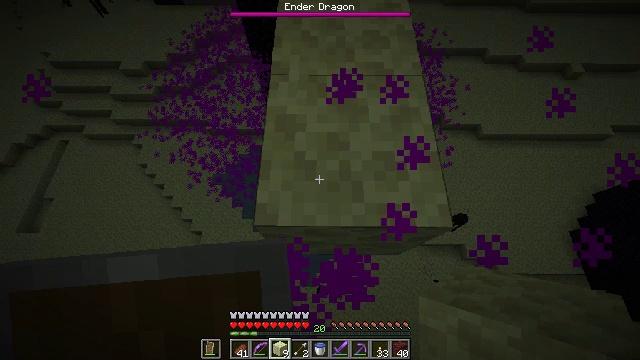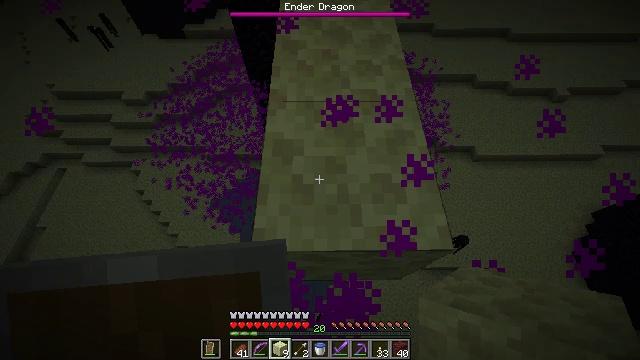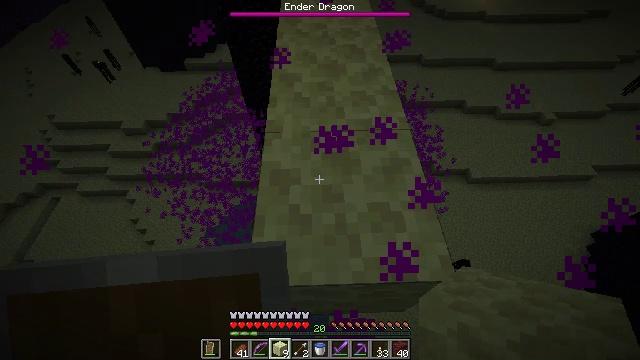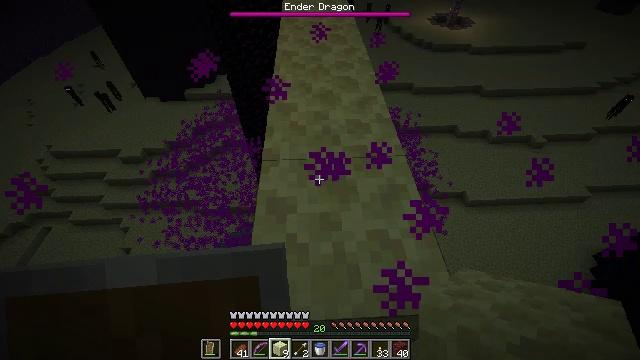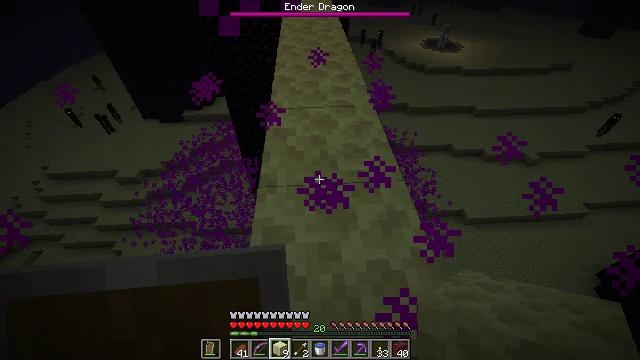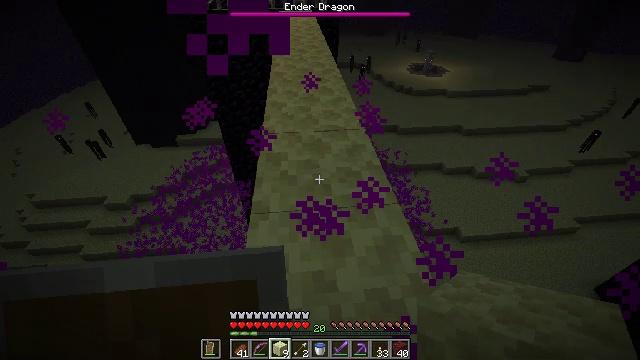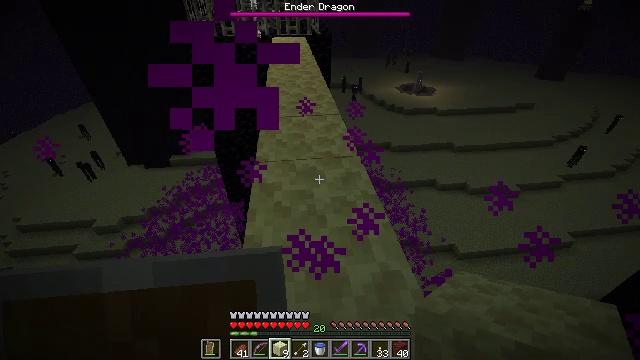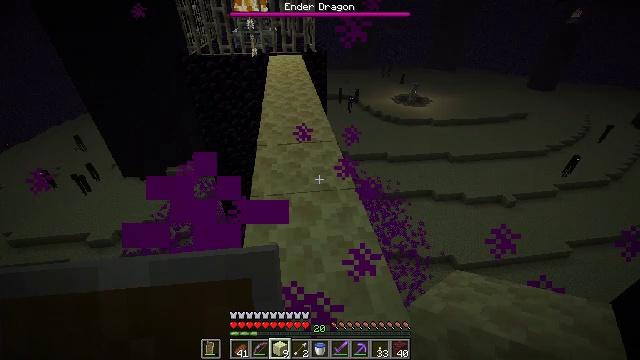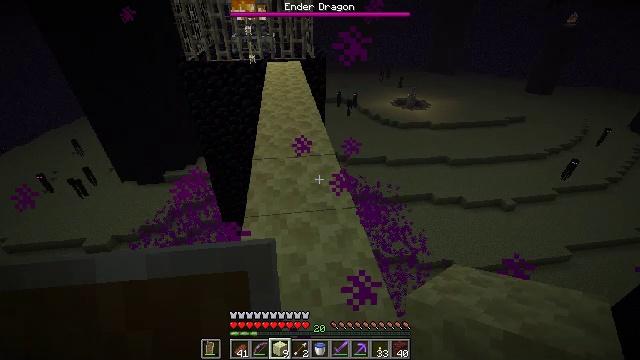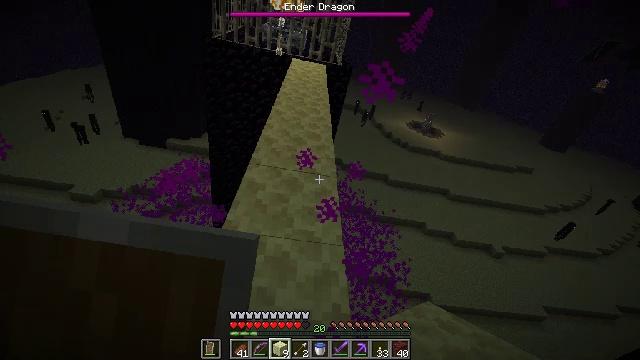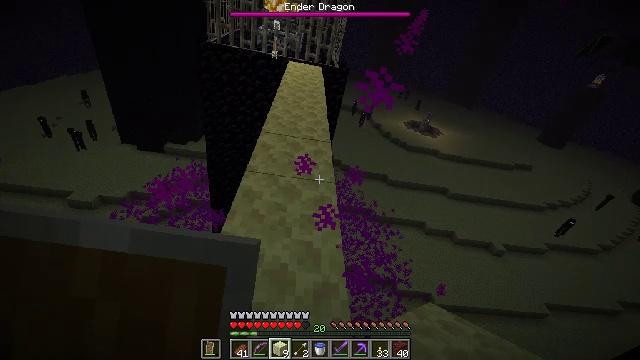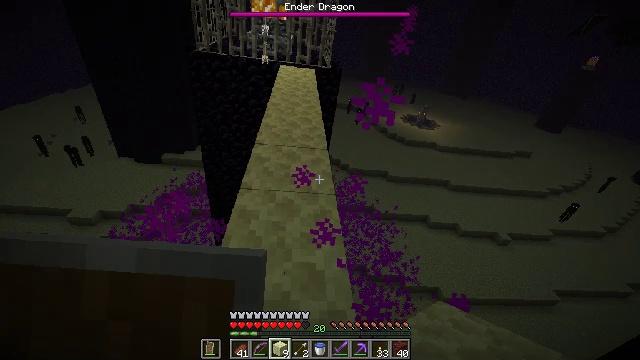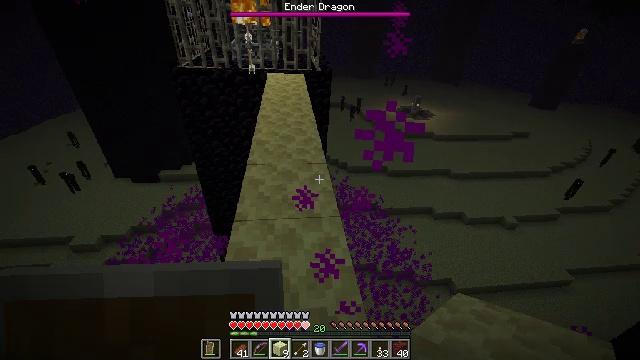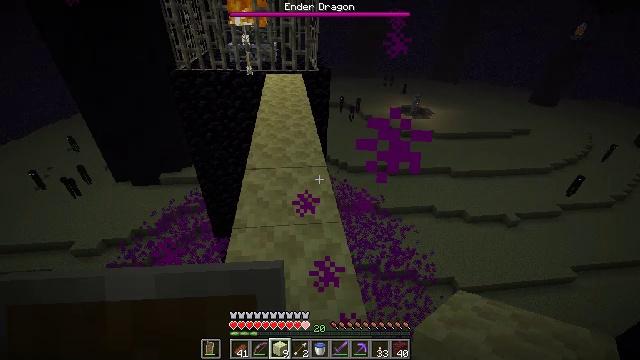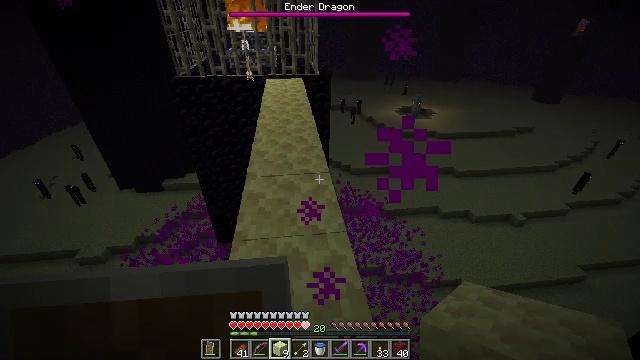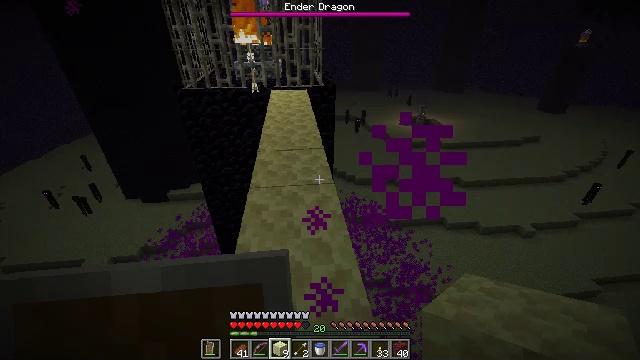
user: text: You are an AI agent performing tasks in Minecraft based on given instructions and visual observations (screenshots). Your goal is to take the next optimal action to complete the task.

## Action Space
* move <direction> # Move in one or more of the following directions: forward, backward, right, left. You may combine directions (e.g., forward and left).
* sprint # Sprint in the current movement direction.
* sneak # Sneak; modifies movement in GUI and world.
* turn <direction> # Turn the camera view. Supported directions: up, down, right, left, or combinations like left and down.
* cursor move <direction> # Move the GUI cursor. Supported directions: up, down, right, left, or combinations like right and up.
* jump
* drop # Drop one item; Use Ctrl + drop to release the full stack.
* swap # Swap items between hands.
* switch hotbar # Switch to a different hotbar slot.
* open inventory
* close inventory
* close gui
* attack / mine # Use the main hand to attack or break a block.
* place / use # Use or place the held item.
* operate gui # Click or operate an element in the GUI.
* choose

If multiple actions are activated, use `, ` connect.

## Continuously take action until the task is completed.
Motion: motion action
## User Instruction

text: Destroy the iron bars to open a path.
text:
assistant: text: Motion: sneak, turn right and up
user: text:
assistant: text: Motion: move forward, sneak, turn right and up
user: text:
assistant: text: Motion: move forward, sneak, turn right and up
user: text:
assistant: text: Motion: move forward, sneak, turn up
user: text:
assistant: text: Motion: move forward, turn right and up
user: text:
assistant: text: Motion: move forward, turn right and up
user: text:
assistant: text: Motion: move forward, turn up
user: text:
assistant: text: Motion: move forward
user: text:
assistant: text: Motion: move forward
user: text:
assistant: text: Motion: move forward
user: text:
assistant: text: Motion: move forward
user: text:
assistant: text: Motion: move forward
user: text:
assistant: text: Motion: no_op
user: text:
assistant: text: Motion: no_op
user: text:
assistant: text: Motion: turn left and up
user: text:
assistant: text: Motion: turn up
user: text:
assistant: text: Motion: no_op
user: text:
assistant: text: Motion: no_op
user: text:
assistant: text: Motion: no_op
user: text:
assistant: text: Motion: no_op
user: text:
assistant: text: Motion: no_op
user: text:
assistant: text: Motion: no_op
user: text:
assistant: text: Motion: move forward
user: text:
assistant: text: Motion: move forward
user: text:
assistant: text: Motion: move forward
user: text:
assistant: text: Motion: move forward
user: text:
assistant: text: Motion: move forward
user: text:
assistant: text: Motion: move forward
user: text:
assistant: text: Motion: move forward
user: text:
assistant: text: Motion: move forward